Field crop: tomato
Growth stage: 2
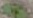
Species: solanum